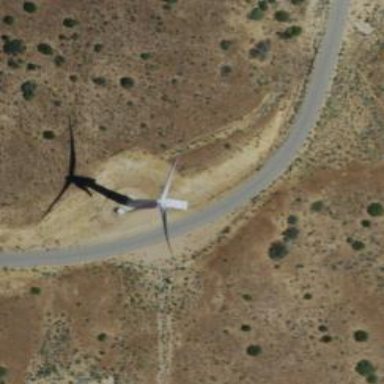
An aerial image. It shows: Wind generator powered by wind. The generator type is horizontal axis and it uses wind turbines.